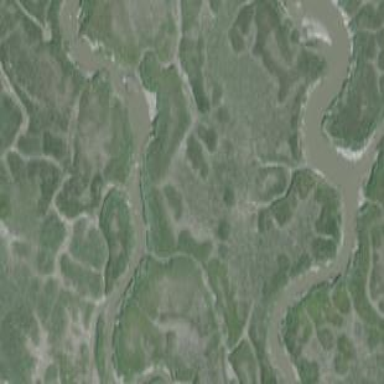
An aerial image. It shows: Tidal saltmarsh wetland area.